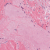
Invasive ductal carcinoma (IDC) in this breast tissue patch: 0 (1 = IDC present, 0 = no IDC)